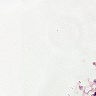
Metastatic tissue present: no